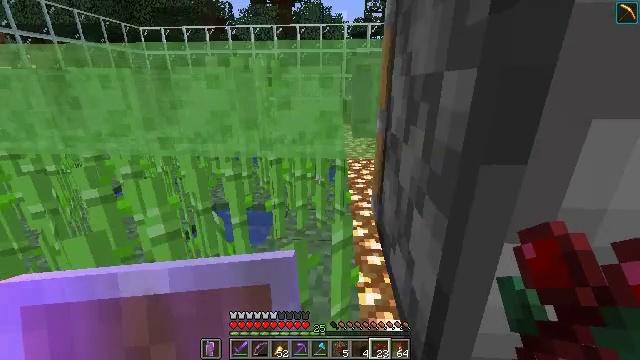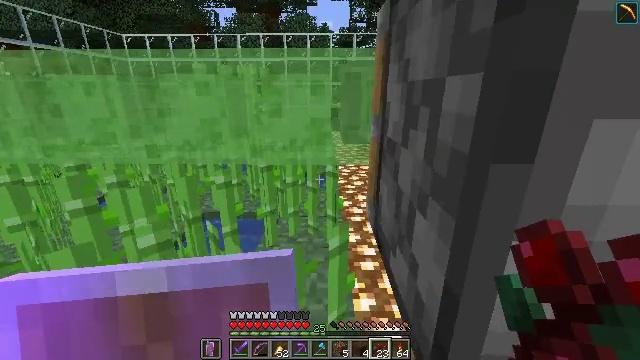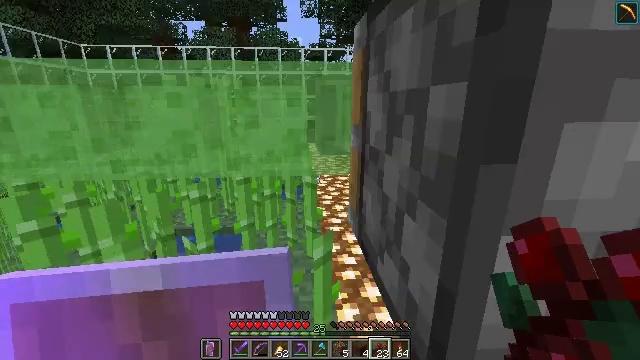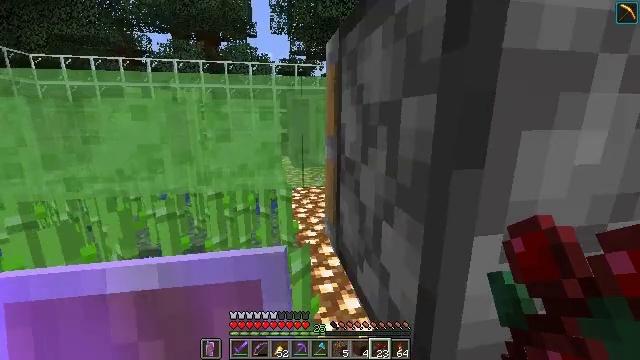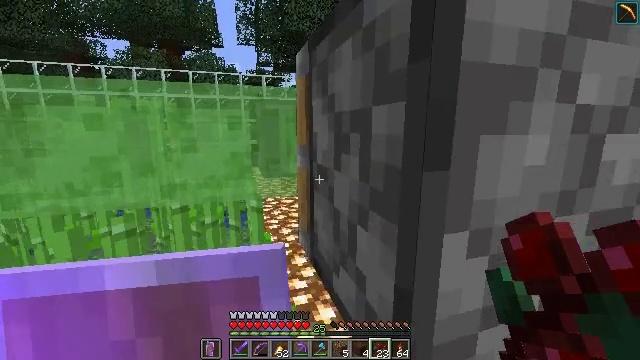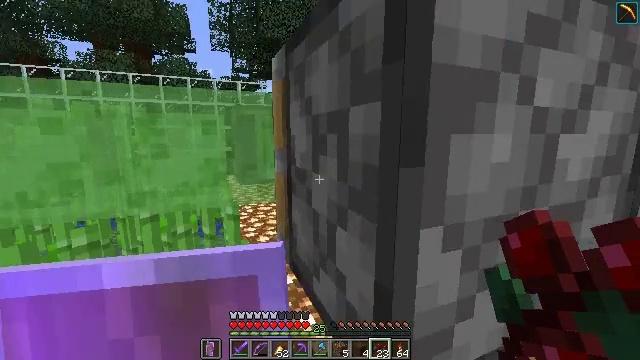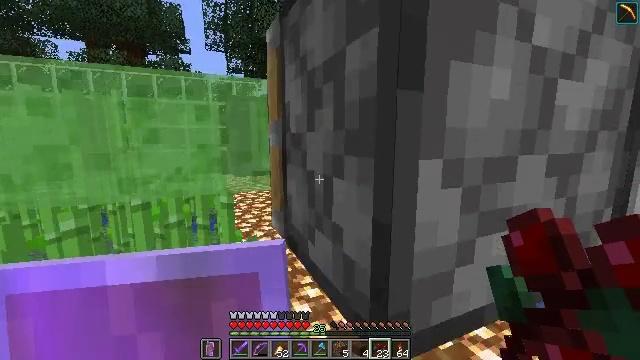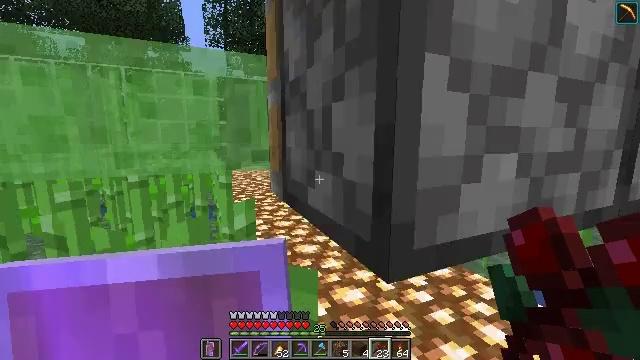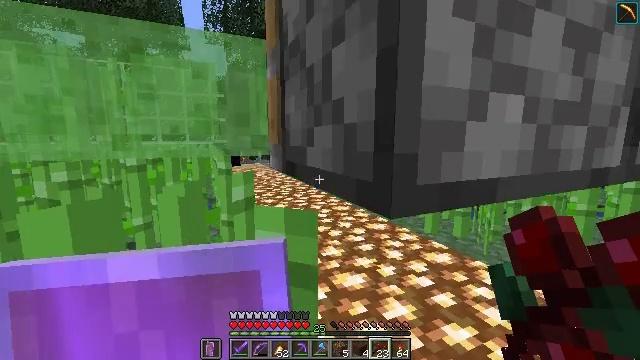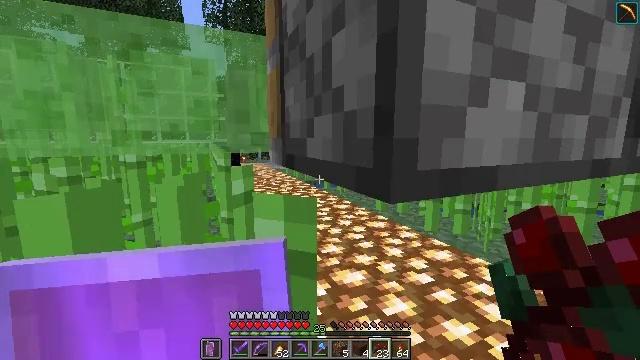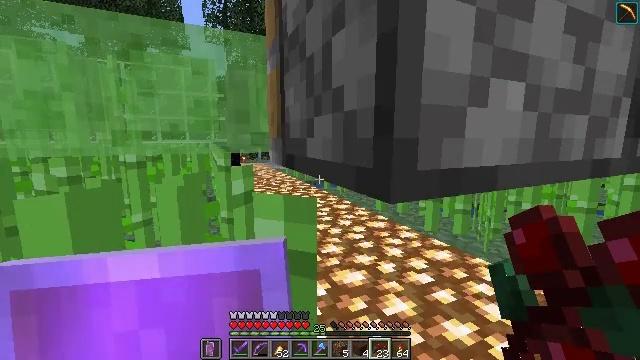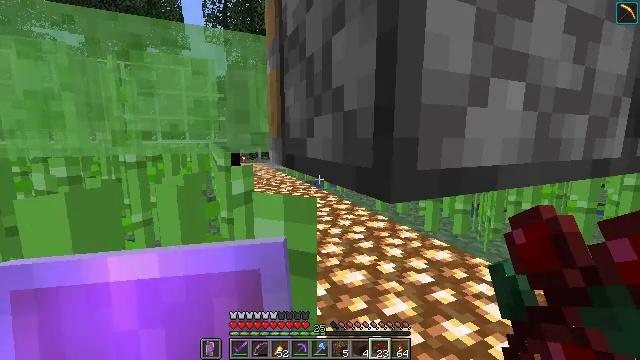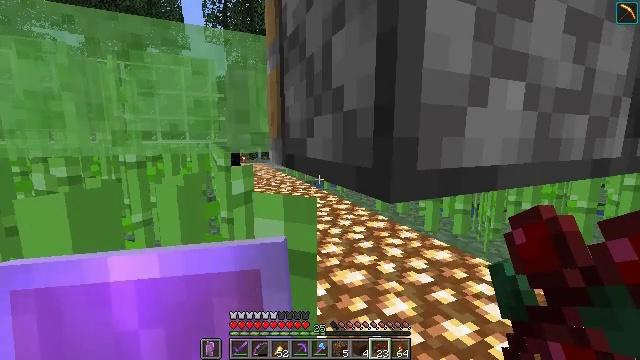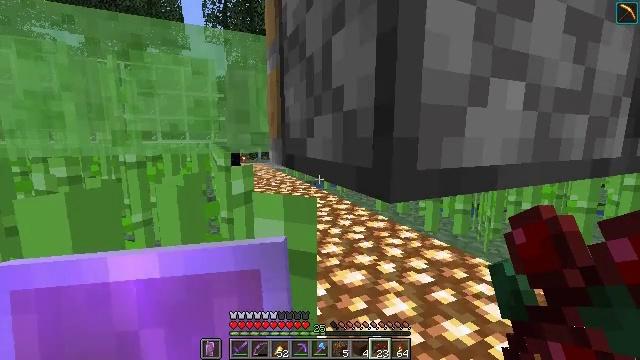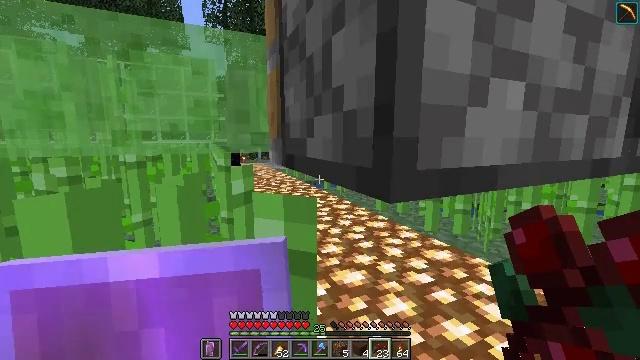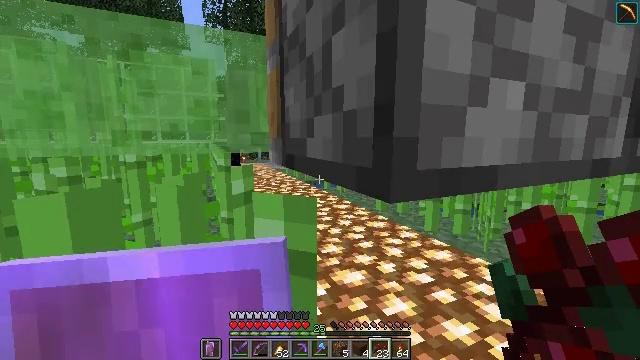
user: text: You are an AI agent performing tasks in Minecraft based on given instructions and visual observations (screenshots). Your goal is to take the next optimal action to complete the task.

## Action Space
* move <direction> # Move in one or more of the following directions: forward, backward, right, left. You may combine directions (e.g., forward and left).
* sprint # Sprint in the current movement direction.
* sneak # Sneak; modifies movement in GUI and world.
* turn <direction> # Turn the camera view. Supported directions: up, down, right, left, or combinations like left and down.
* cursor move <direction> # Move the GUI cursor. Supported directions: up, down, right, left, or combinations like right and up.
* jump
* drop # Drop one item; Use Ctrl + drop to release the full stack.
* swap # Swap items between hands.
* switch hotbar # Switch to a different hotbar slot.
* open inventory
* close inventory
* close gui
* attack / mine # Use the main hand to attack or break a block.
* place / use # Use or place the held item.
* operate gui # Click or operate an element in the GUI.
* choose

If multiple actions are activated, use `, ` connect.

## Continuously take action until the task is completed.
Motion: motion action
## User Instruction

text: Break the sticky piston to collect it.
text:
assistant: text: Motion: turn right and up
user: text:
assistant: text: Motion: turn right and up
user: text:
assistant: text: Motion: turn right and up
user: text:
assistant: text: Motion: turn right and up
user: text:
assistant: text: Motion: turn right and up
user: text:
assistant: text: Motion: turn right
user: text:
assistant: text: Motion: no_op
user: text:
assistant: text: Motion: no_op
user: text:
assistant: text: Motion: no_op
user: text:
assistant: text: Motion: no_op
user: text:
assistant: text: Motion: no_op
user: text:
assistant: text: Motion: no_op
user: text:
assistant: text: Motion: no_op
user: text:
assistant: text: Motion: no_op
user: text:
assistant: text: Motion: no_op
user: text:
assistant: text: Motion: no_op
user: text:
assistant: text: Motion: no_op
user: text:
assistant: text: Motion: jump
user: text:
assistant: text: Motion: move forward, jump
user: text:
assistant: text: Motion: move forward and move right, jump
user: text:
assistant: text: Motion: move forward and move right, turn right, jump
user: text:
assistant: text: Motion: move forward and move right, turn right, jump
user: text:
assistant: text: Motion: move forward and move right, turn right, jump
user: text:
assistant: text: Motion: move forward and move right, turn right, jump
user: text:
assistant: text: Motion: move right, turn right, jump
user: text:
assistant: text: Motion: move right, jump
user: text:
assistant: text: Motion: move right, jump
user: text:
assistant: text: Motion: move right
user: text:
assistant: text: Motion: no_op
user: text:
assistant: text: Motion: turn left, open inventory